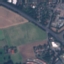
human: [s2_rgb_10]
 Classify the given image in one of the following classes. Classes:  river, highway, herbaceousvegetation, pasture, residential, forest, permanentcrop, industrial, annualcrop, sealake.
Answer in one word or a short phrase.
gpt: Highway